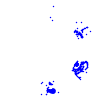
Particle: proton